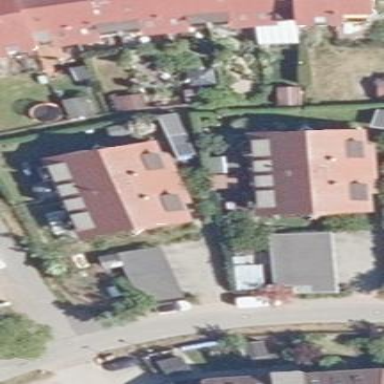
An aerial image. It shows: Residential building with gabled roof made of red roof tiles.